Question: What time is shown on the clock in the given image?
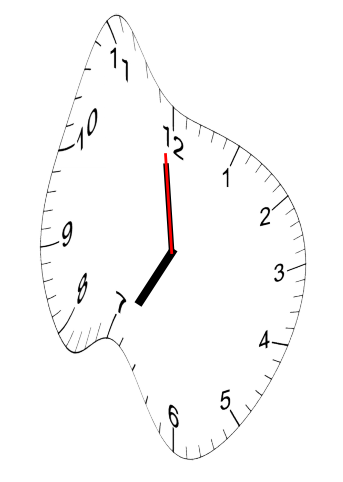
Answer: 06:58:59